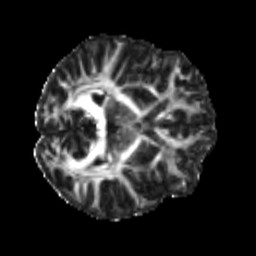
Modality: FA
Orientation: axial
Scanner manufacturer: siemens
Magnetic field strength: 3 T
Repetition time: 4 s
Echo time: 0.0594 s